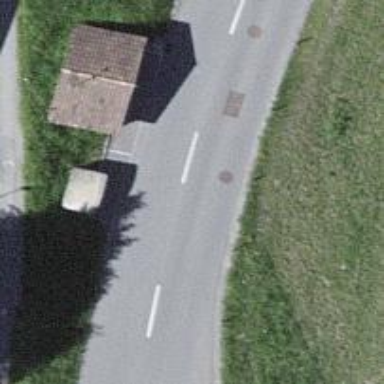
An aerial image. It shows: Public transport stop position.